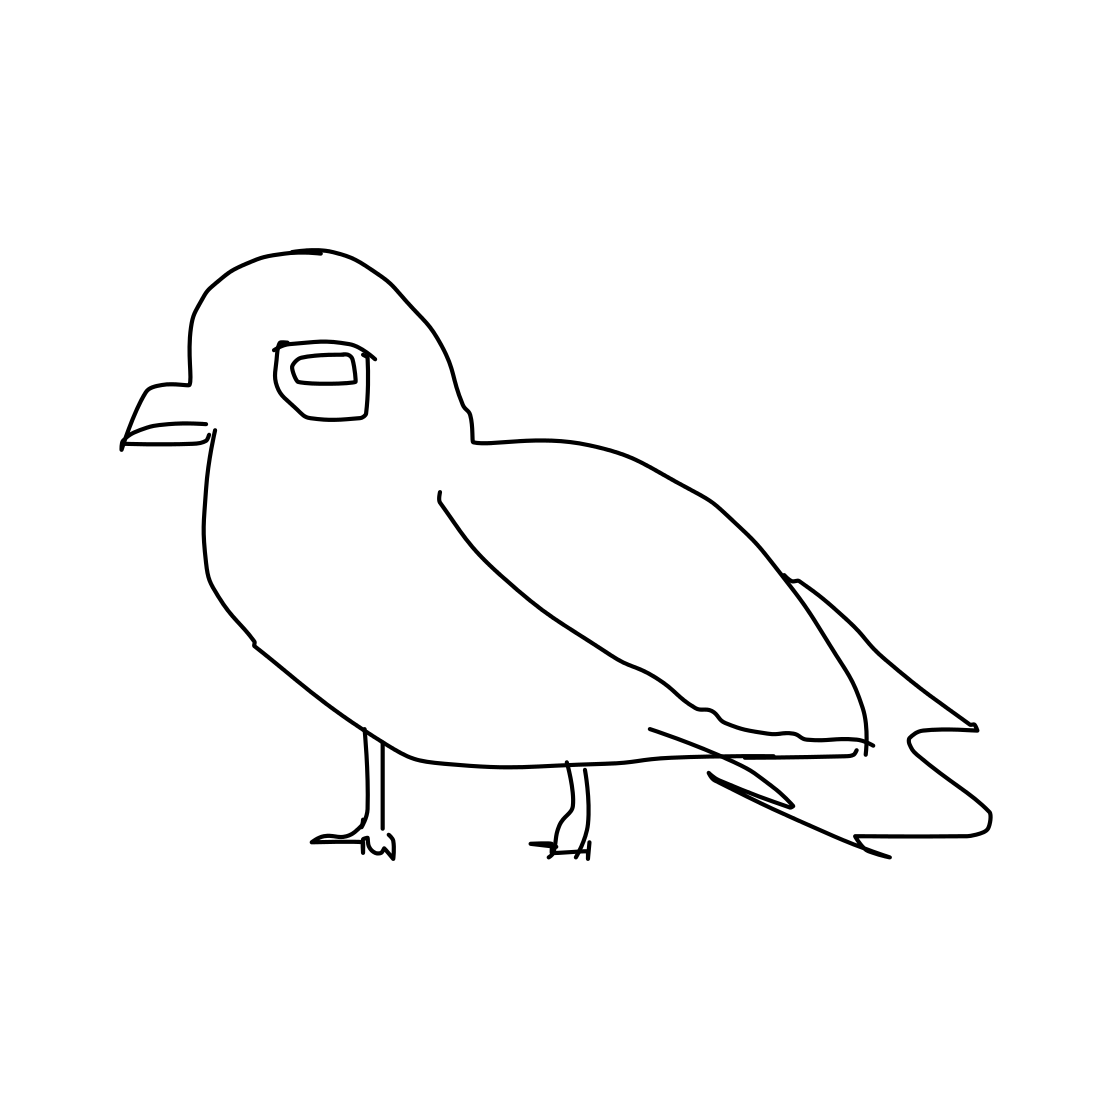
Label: parrot